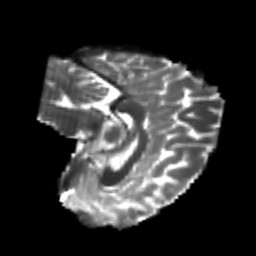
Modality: T2w
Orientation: sagittal
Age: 18
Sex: female
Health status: healthy
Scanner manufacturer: philips
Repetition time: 7.386 s
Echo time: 0.08599 s